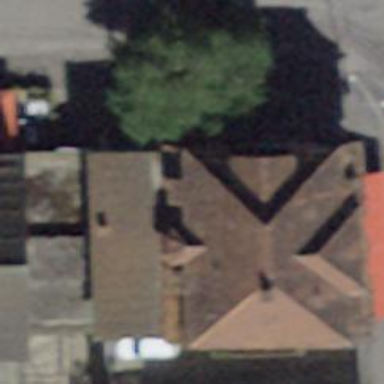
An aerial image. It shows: Clothing store.